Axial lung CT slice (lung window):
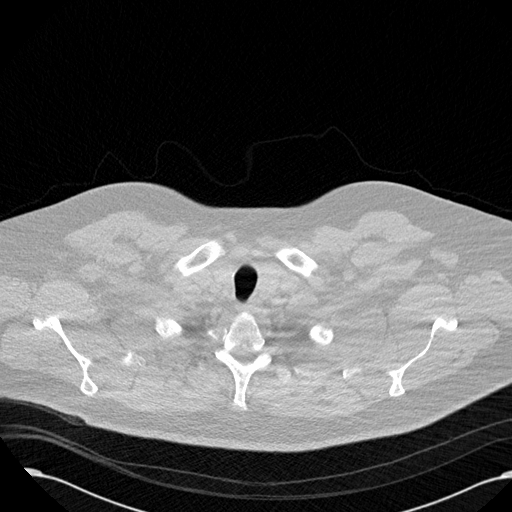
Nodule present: no